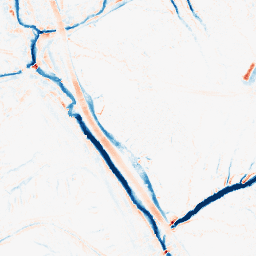
Category: morphological
Decomposition family: tophat_combined
Decomposition parameters: size: 5
Upsampling method: lanczos
Upsampling parameters: scale: 4
Upsampling scale: 4